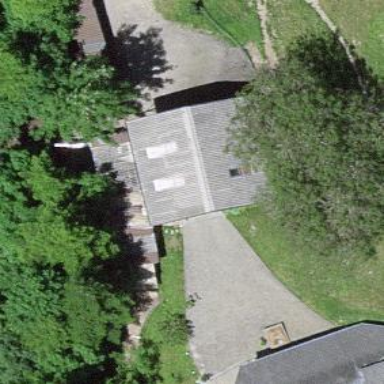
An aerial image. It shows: Barn.